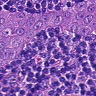
Metastatic tissue present: yes